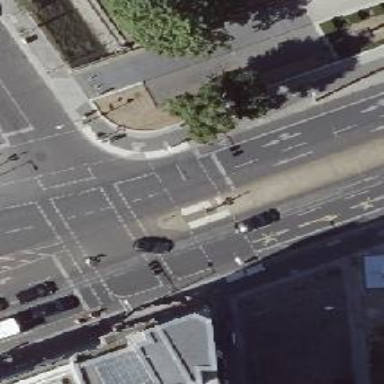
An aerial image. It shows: Footway that serves as traffic island.